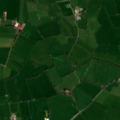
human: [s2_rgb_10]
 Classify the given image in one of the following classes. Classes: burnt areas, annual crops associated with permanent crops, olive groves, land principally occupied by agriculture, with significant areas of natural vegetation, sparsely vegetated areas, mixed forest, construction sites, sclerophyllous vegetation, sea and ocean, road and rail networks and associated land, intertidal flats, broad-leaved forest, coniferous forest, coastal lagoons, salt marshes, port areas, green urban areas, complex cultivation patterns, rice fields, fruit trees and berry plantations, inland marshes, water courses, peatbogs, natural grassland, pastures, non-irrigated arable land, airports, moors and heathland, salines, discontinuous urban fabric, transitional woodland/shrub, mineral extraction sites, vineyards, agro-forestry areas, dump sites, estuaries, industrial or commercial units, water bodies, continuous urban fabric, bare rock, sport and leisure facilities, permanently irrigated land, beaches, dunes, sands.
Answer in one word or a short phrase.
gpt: pastures, complex cultivation patterns